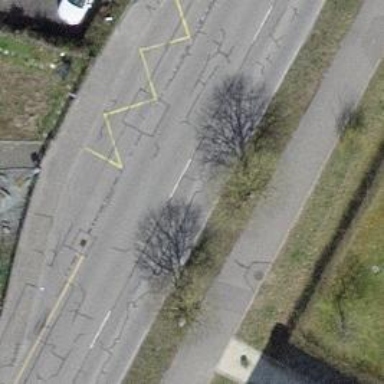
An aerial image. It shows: Bus stop with designated stop position for public transport.